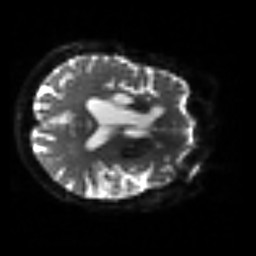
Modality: sbref
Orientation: axial
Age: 75
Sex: female
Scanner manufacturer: siemens
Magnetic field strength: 3 T
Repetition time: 3.2 s
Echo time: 0.081 s